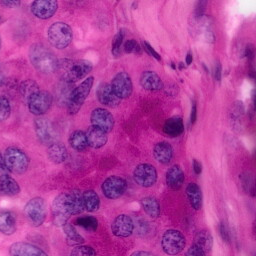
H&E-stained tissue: Pancreatic